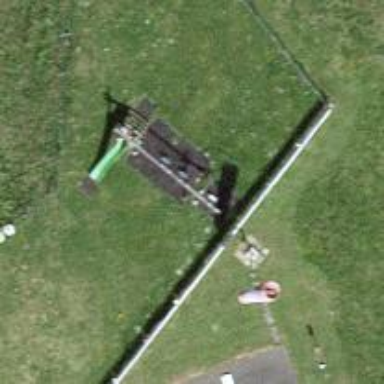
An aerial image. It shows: Windsock at the airport.